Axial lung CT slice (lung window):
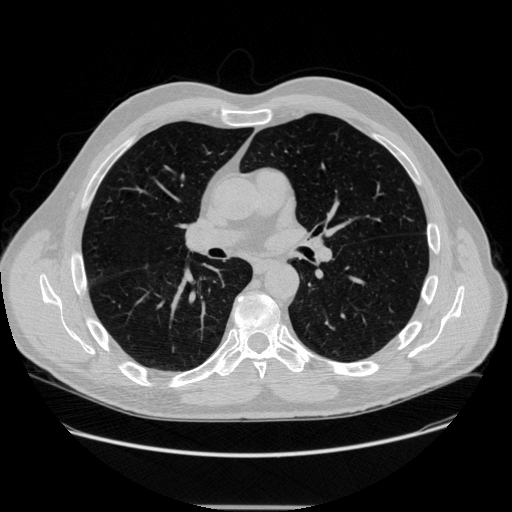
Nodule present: no